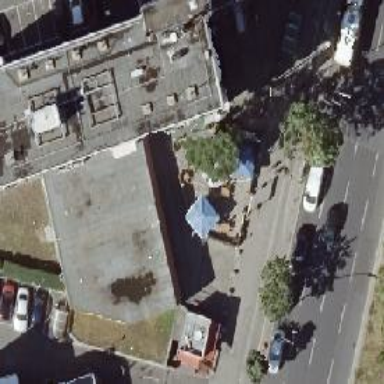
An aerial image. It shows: Convenience shop located in building.